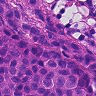
Metastatic tissue present: yes